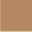
Piece: xx